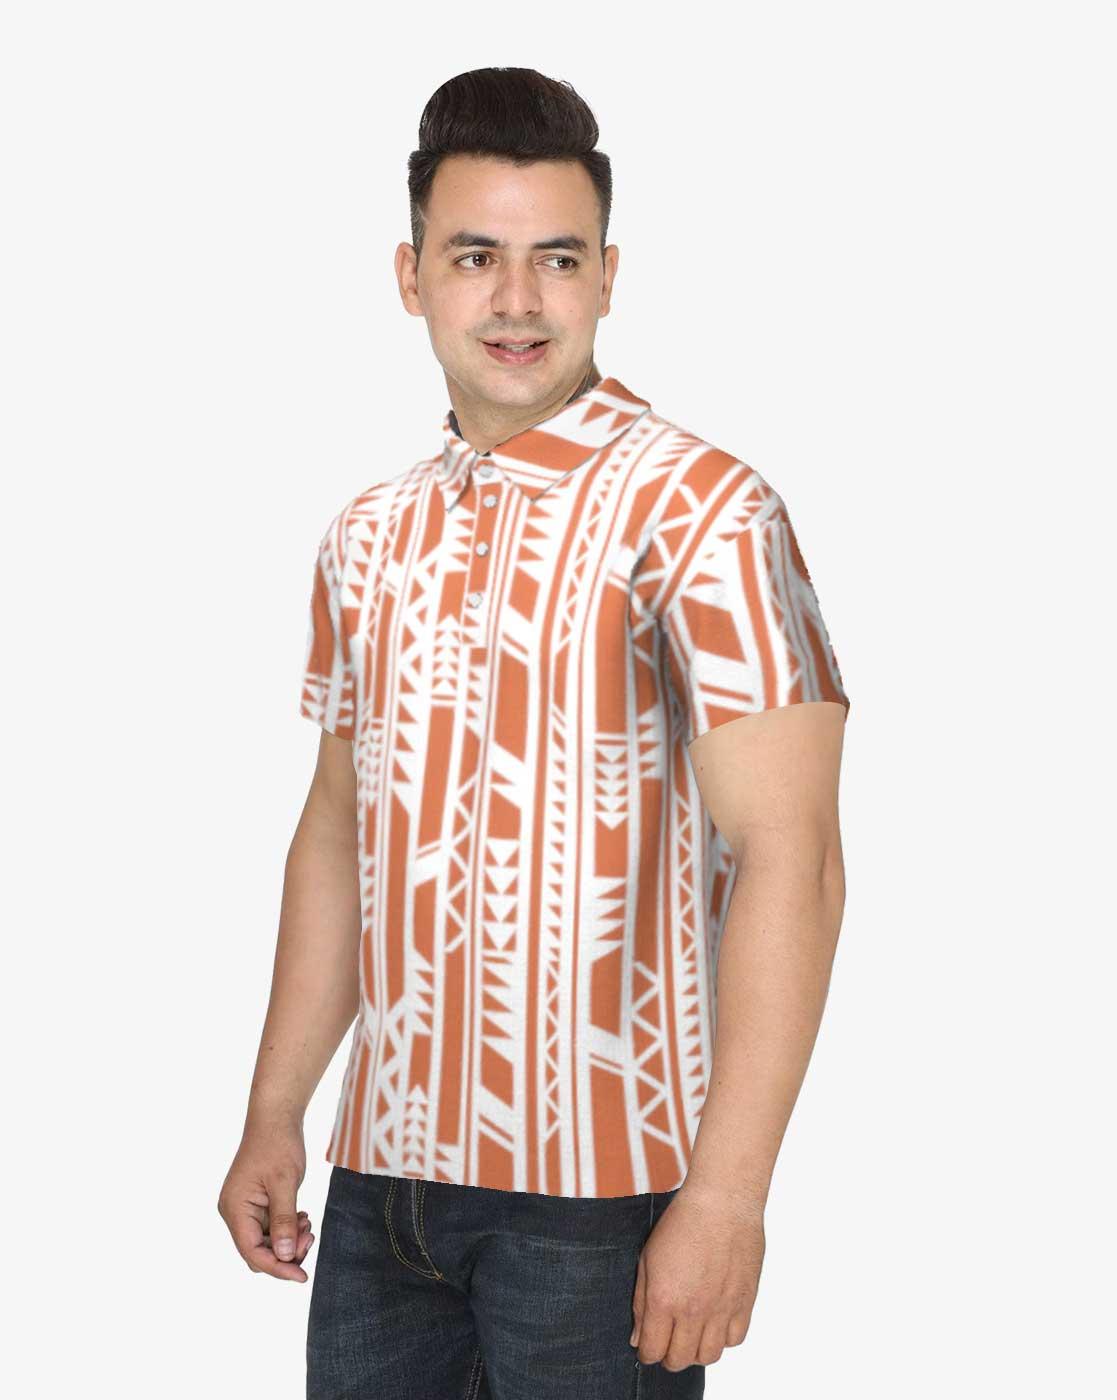
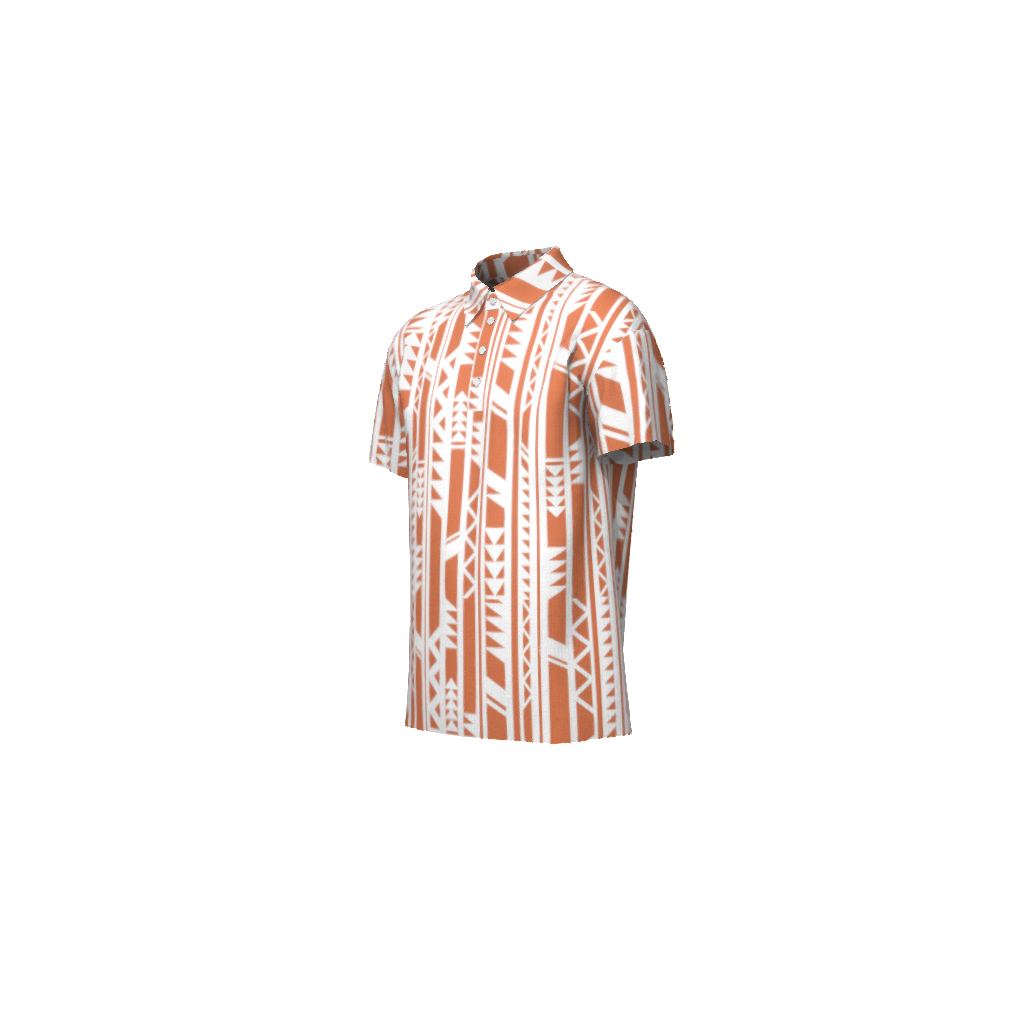
Clothing description: orange taupe polo shirt